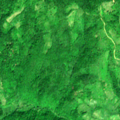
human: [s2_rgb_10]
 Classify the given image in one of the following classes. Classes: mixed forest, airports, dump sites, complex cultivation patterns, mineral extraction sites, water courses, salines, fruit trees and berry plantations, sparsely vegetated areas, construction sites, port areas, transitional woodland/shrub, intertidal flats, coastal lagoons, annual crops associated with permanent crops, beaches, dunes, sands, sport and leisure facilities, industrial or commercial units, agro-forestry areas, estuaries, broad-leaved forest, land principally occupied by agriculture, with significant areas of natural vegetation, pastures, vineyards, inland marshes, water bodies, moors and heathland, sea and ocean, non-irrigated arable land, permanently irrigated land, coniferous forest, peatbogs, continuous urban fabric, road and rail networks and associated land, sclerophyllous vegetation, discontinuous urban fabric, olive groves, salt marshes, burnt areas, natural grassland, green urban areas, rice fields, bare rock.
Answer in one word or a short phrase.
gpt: pastures, broad-leaved forest, natural grassland, transitional woodland/shrub